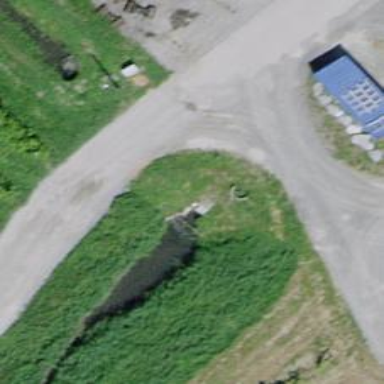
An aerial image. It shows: Culvert tunnel under ditch.